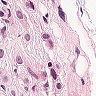
Metastatic tissue present: yes